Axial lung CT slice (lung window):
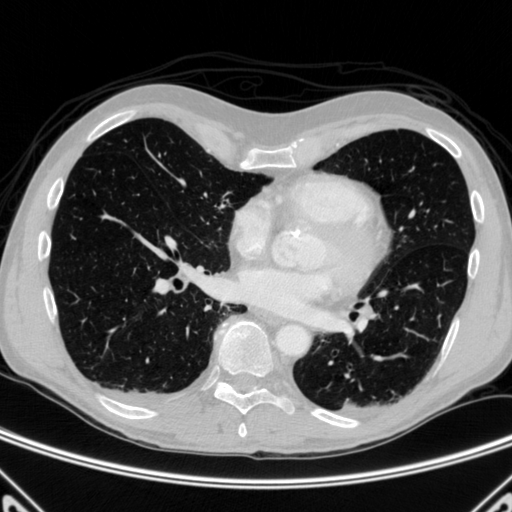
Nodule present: no